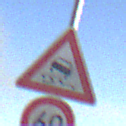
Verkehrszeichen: SchleuderOderRutschgefahr
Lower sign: Geschwindigkeit60
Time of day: SunriseSunset
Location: Outdoor (Nature)
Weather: PartlyCloudy
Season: NotSpecified
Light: Natural